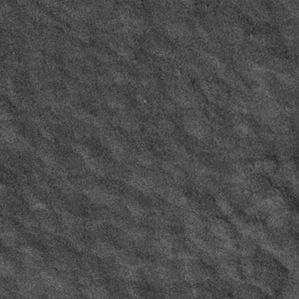
Label: frost